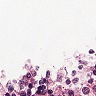
Metastatic tissue present: no